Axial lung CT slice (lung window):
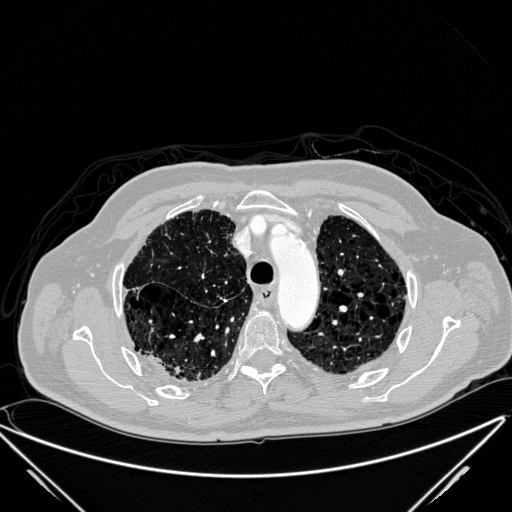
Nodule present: no